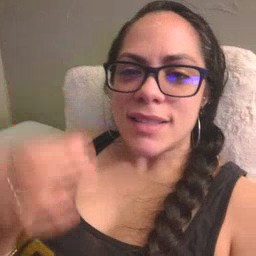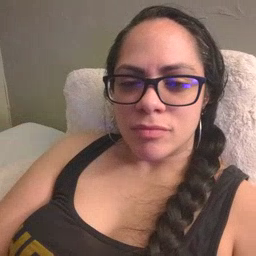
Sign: cat